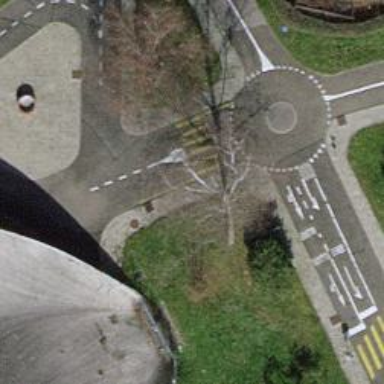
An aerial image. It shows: Uncontrolled footway crossing with markings.